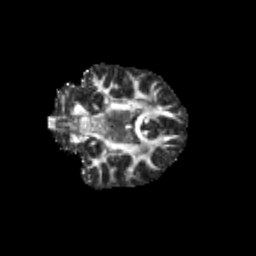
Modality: FA
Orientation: coronal
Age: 11
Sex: female
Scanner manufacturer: siemens
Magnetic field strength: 3 T
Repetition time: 3.8 s
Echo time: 0.07 s